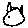
Label: cat